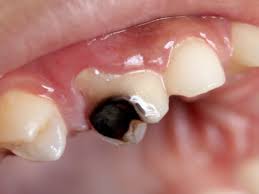
Condition: Caries